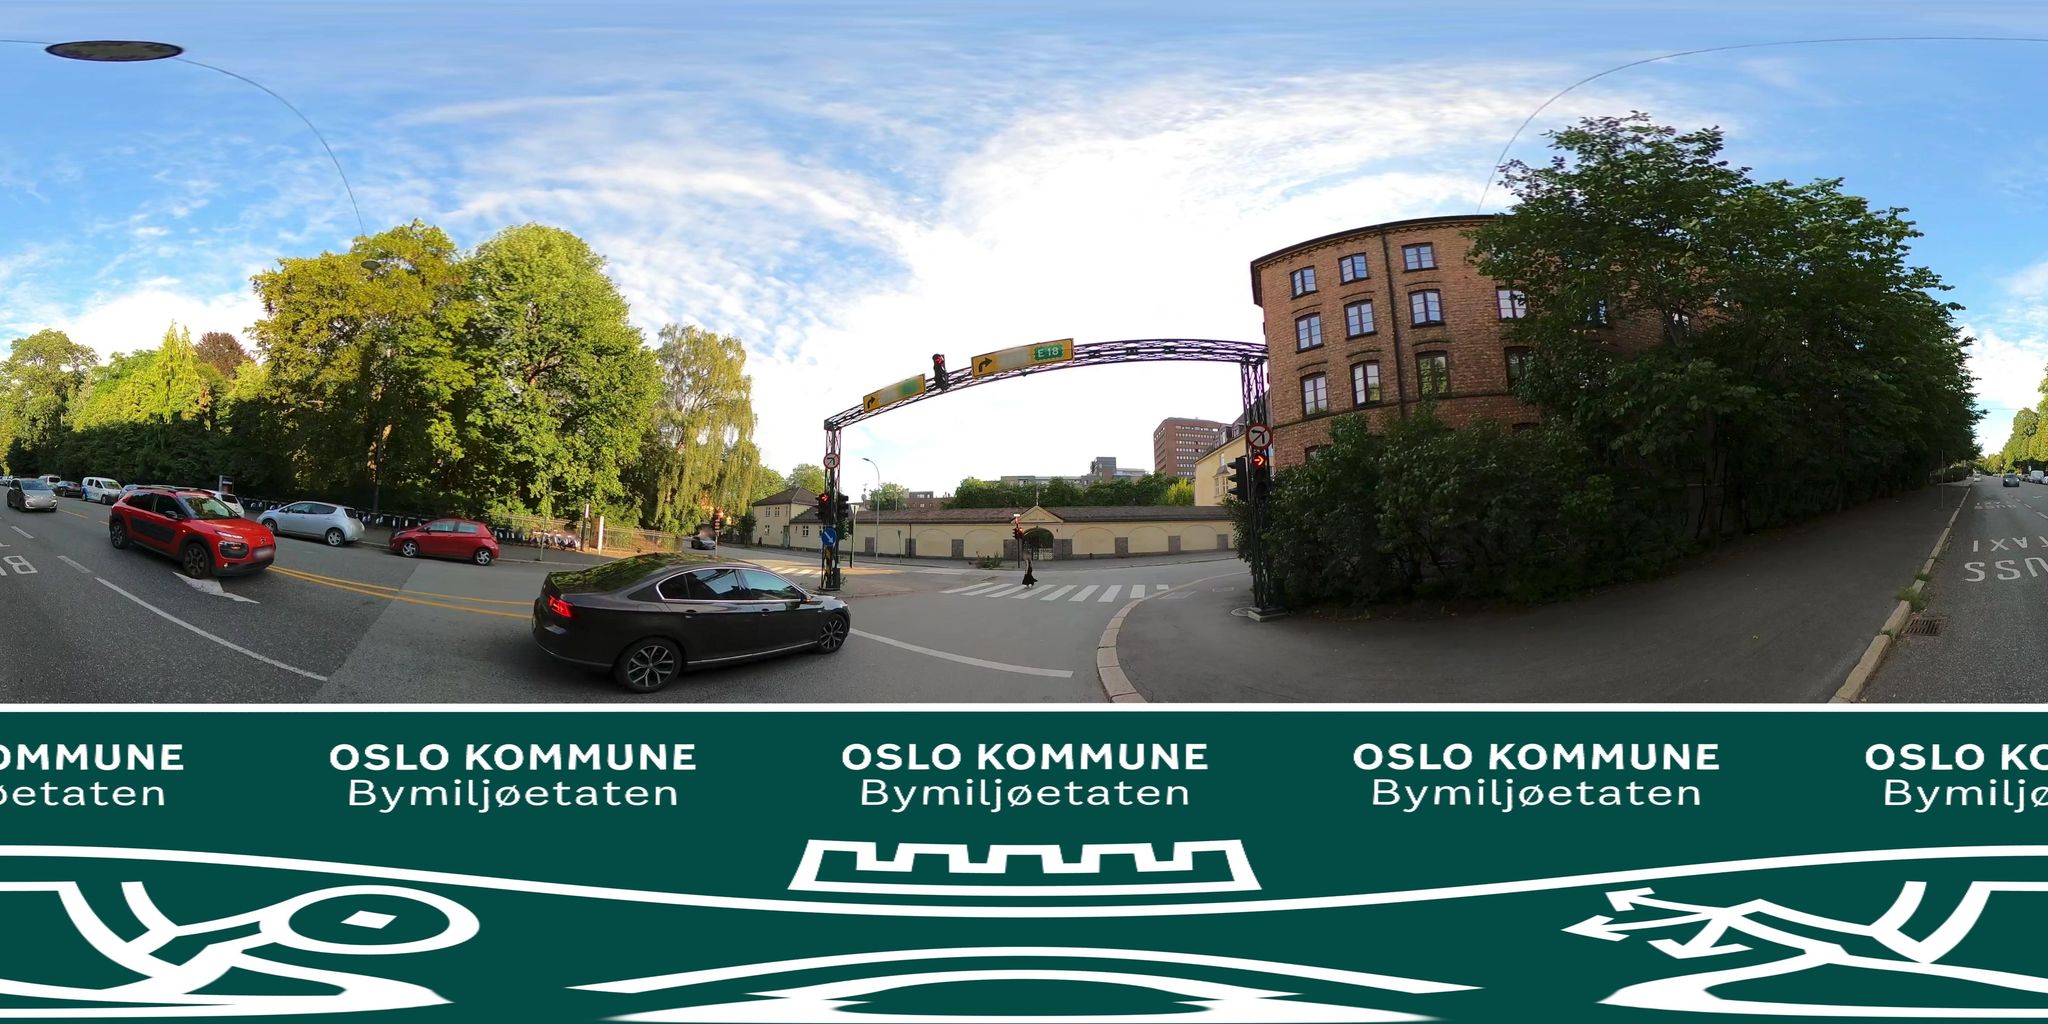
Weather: clear
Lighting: day
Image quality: good
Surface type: driving surface
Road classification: primary
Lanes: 2
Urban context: urban centre
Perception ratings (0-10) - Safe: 4.4, Lively: 5.27, Beautiful: 5.03, Boring: 3.66, Depressing: 2.78, Wealthy: 6.46